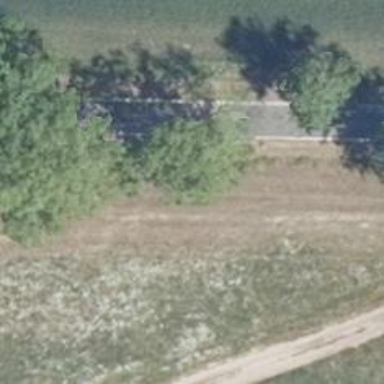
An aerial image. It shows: Row of broadleaved trees.